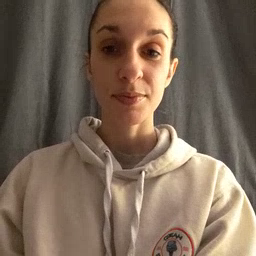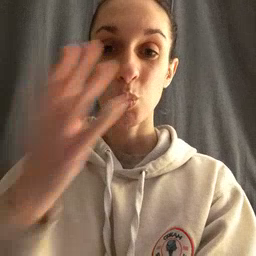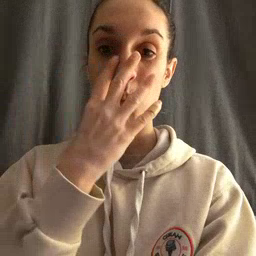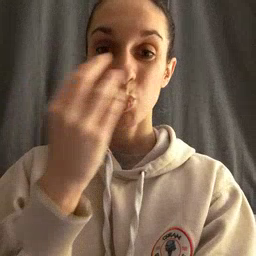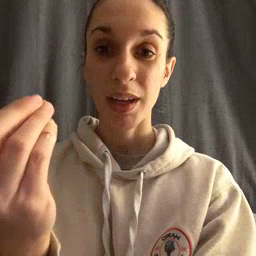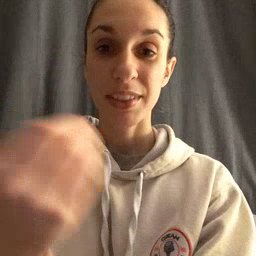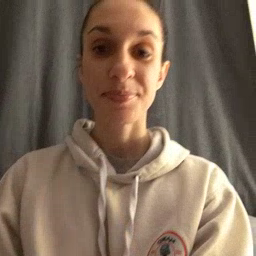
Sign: wolf